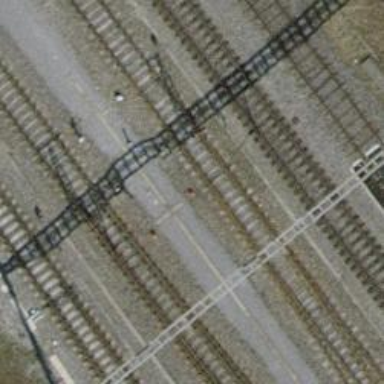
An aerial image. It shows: Railway switch.